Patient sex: F
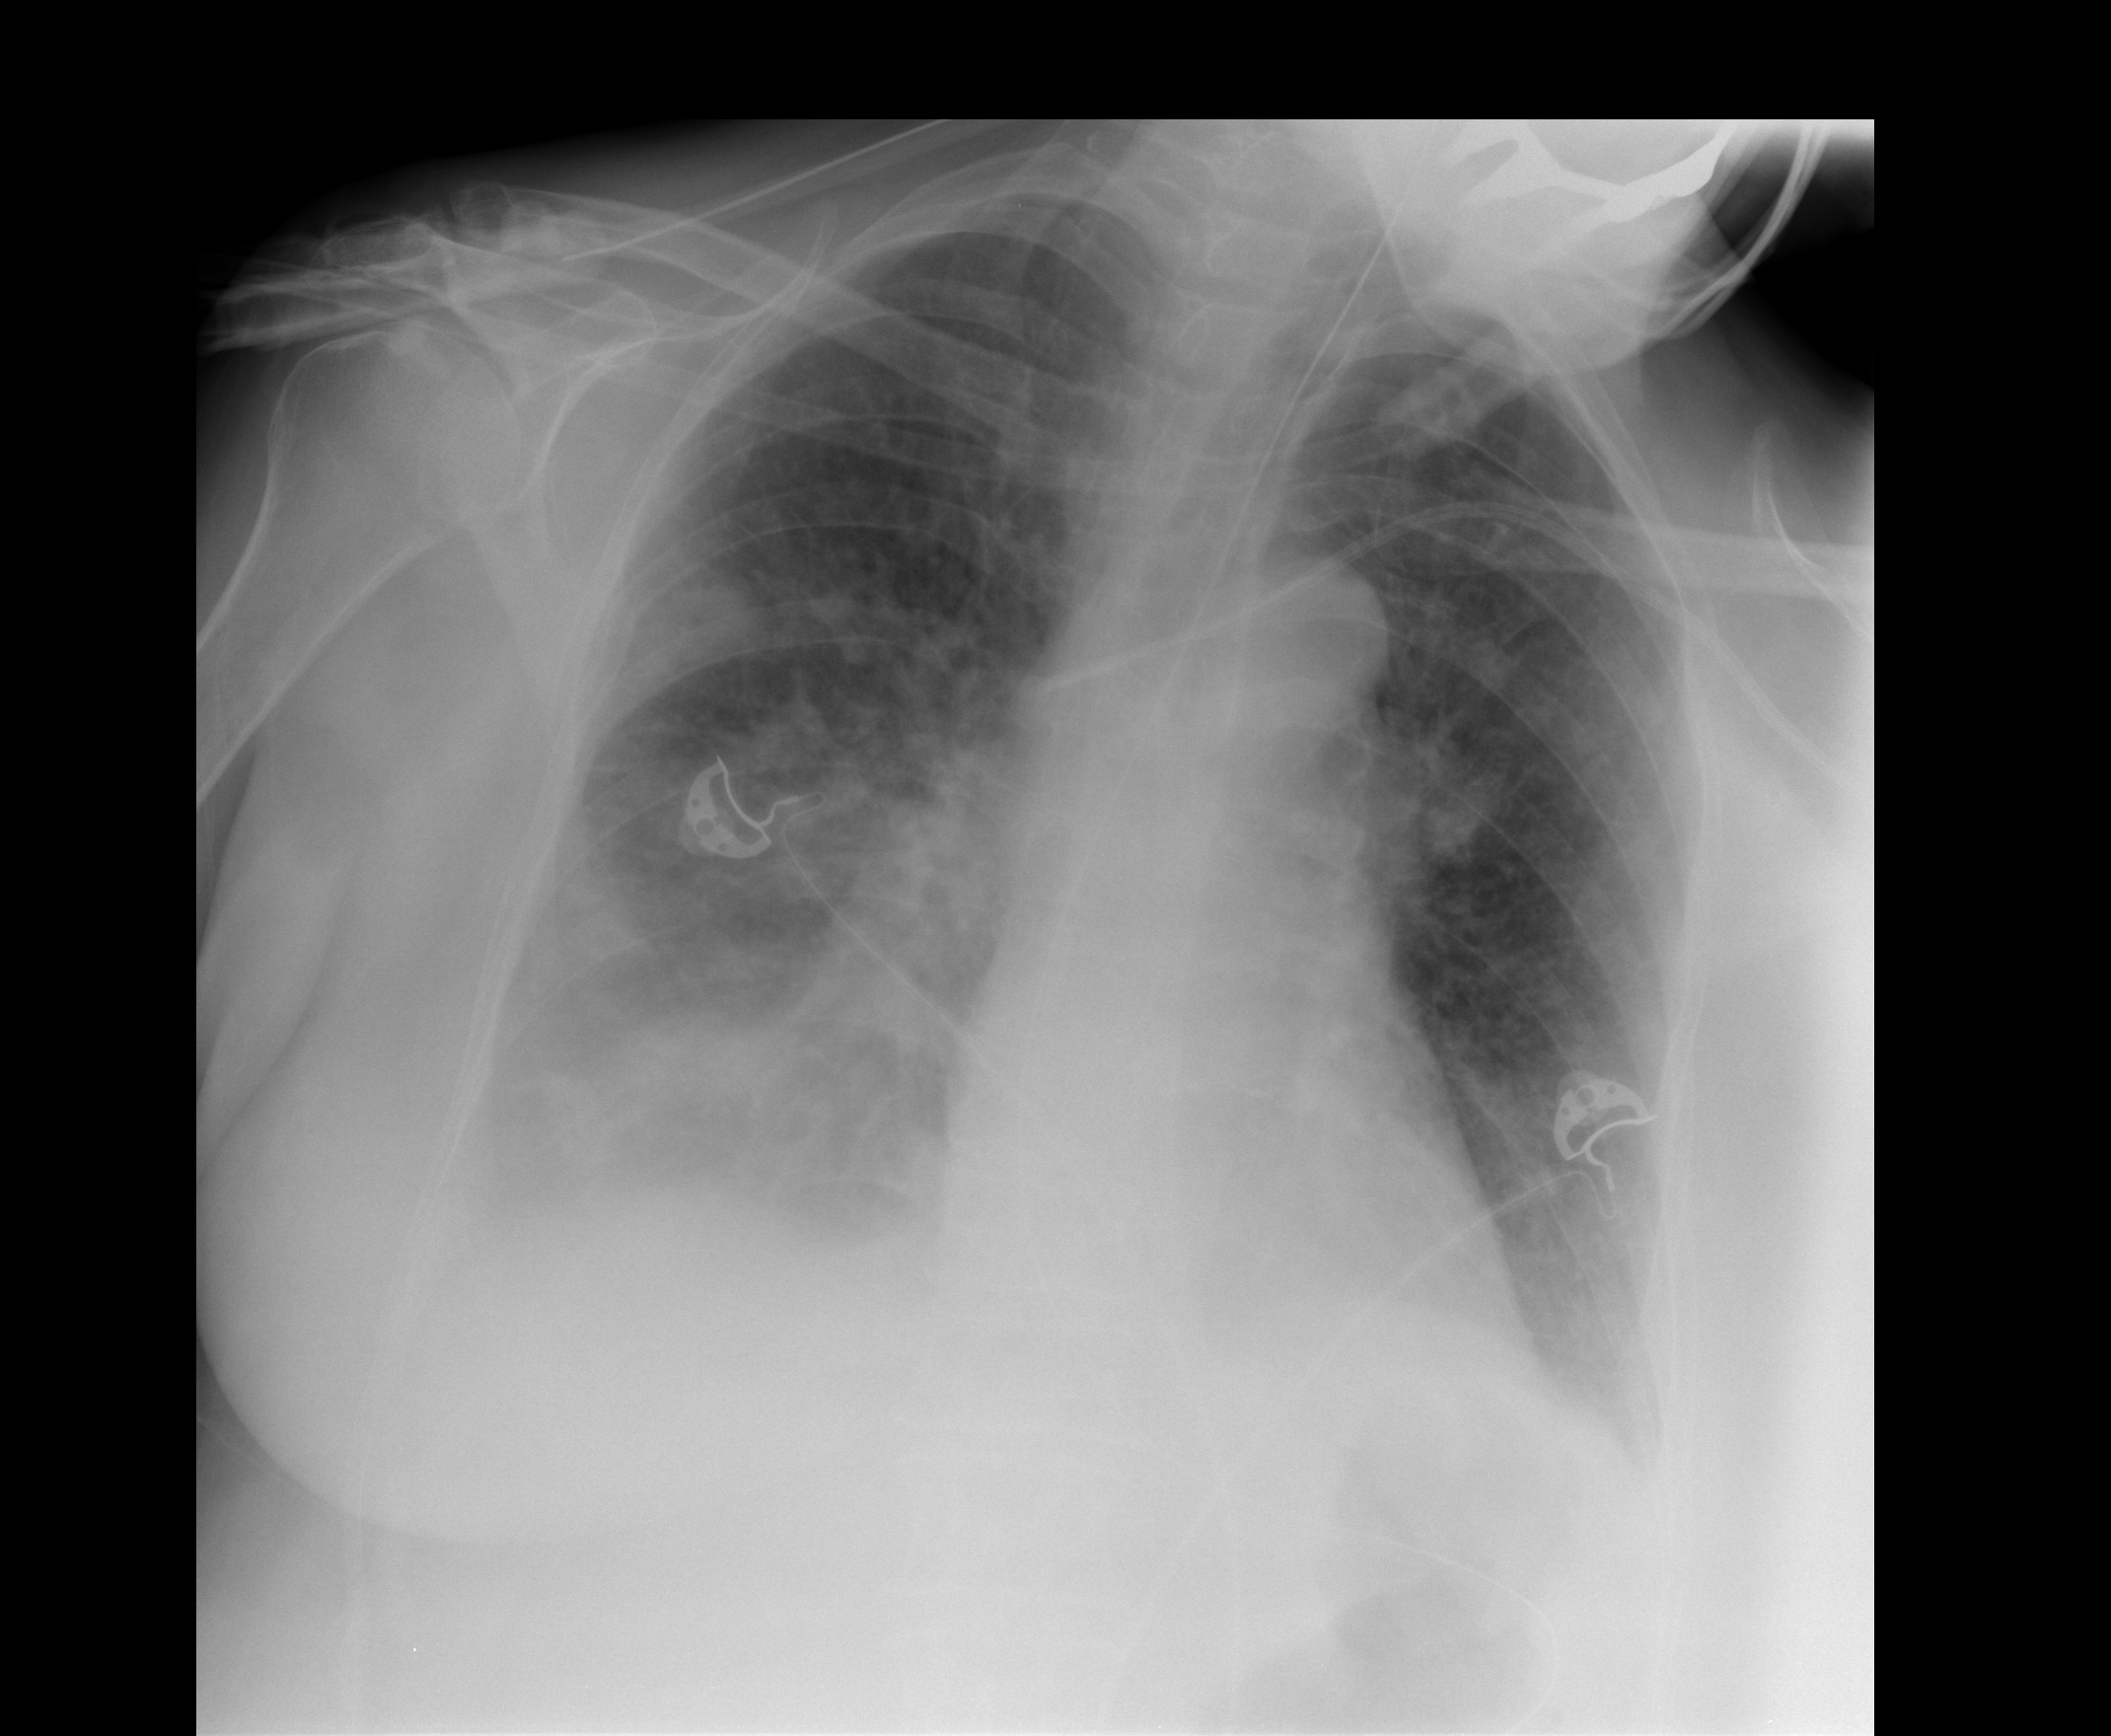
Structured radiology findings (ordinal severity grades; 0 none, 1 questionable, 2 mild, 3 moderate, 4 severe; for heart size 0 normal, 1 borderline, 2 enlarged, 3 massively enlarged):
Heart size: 0
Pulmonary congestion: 0
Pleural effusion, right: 0
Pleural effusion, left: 1
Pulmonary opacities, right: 3
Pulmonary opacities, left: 0
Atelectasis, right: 2
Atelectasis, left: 1